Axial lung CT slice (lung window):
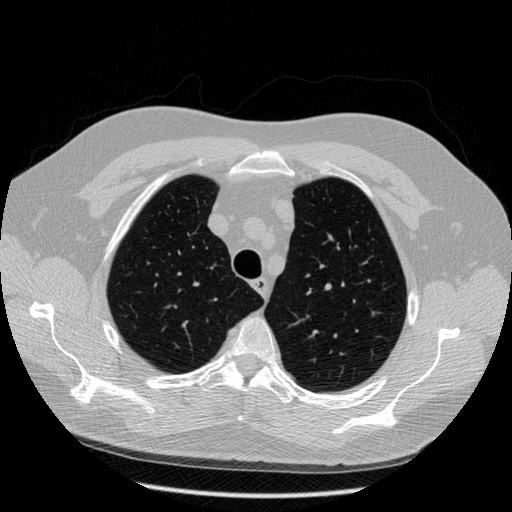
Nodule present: no